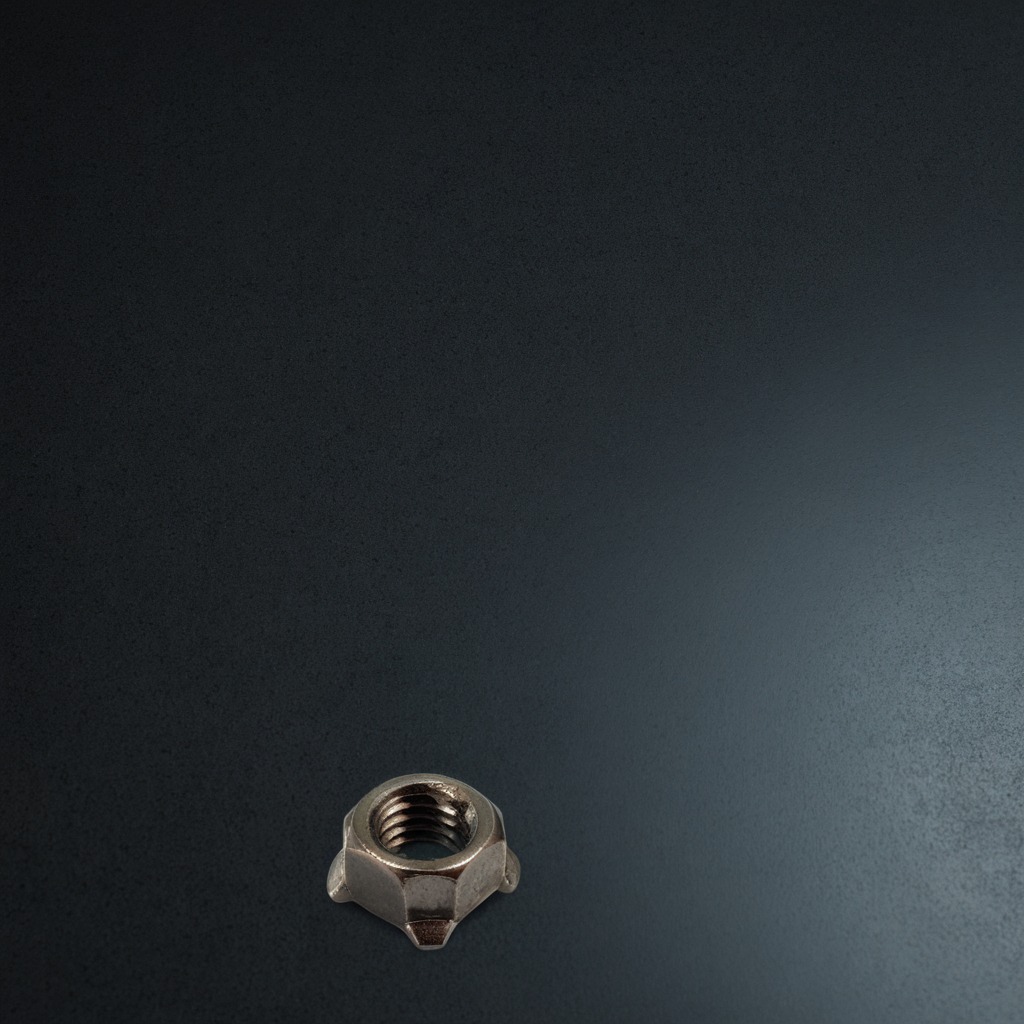
A metal nut is lying on a clean granite table inside a workshop at night dim ambient light soft shadows worn but